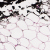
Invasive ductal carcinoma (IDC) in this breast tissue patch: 0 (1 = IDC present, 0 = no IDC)